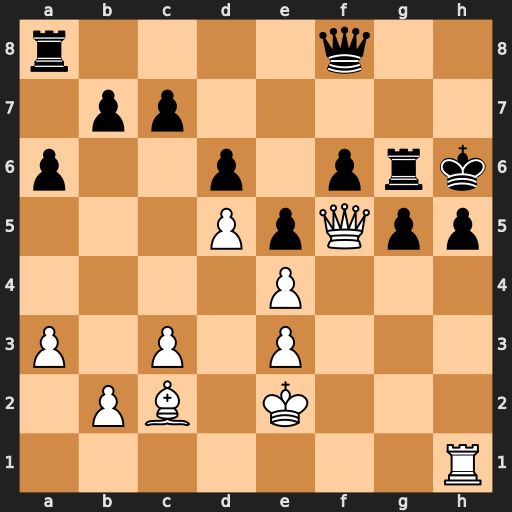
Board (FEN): r4q2/1pp5/p2p1prk/3PpQpp/4P3/P1P1P3/1PB1K3/7R
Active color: w
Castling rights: -
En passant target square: -
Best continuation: Rxh5+ Kg7 Qd7+ Qf7 Rh7+ Kxh7 Qxf7+